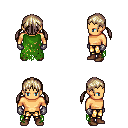
a pixel art fantasy rpg character, male body template, human, tanned skin, green tattered cape, gold greaves, white blonde twin-tailed hairstyle, metal gloves, brown shoes, four views (front, back, left, right), 2x2 character sprite sheet, small pixel art, hard edges, no anti-aliasing